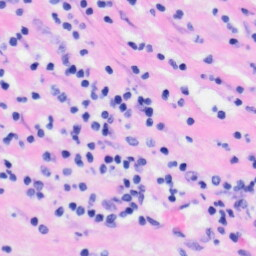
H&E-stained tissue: Liver